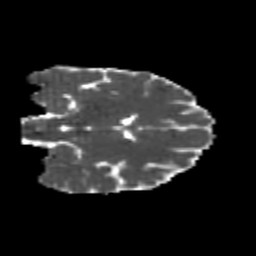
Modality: MD
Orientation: coronal
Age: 22
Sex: female
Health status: healthy
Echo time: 0.074 s